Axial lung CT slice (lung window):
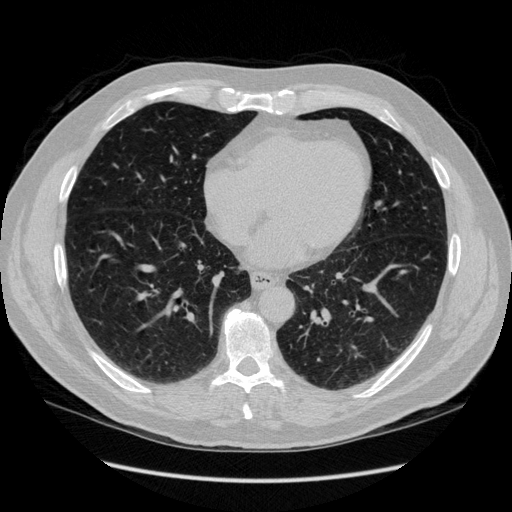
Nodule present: no